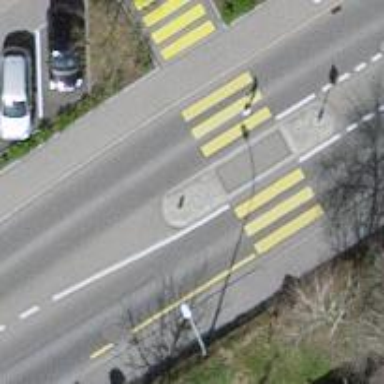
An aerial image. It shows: Uncontrolled zebra crossing with marked island on the road.